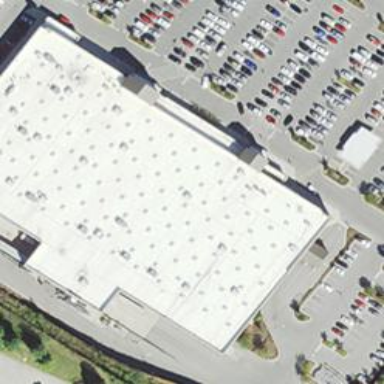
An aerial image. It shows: Building that houses supermarket.